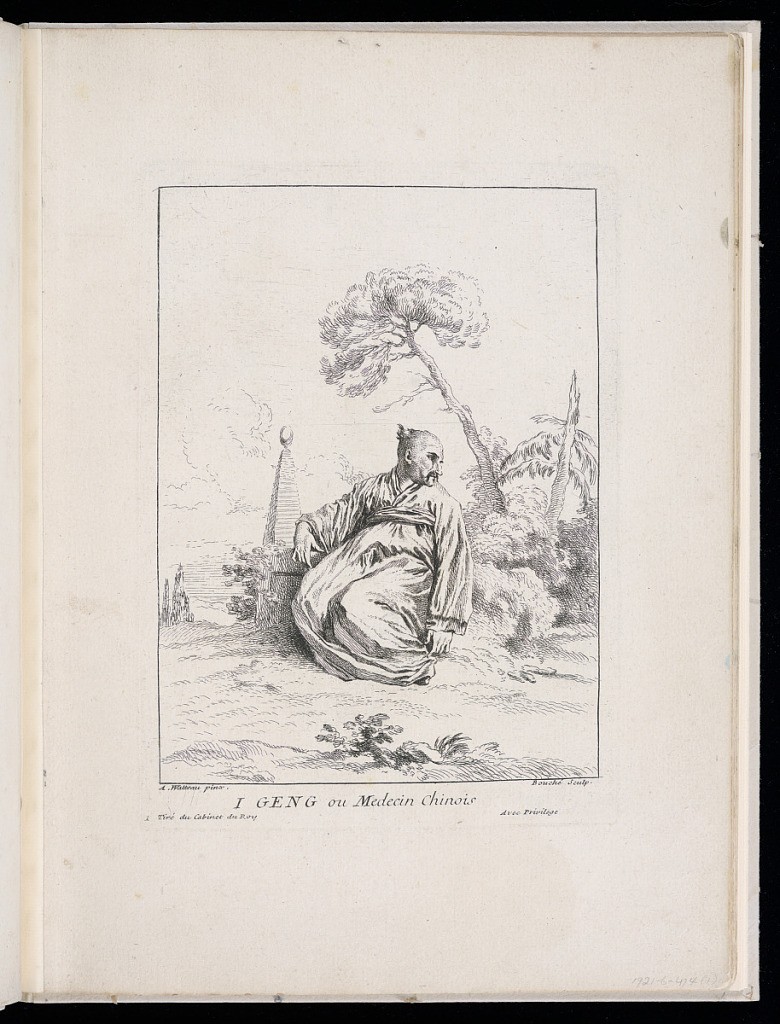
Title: I GENG ou Medecin Chinois
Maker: Antoine Watteau, French, 1684–1721
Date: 1731
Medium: Etching on laid paper
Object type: Print
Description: From a series of twelve prints, a Chinese man seated in a landscape with an obelisk in the background. The plate is titled, signed, and numbered.